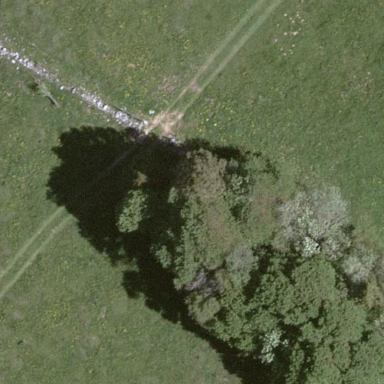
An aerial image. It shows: Forest area.